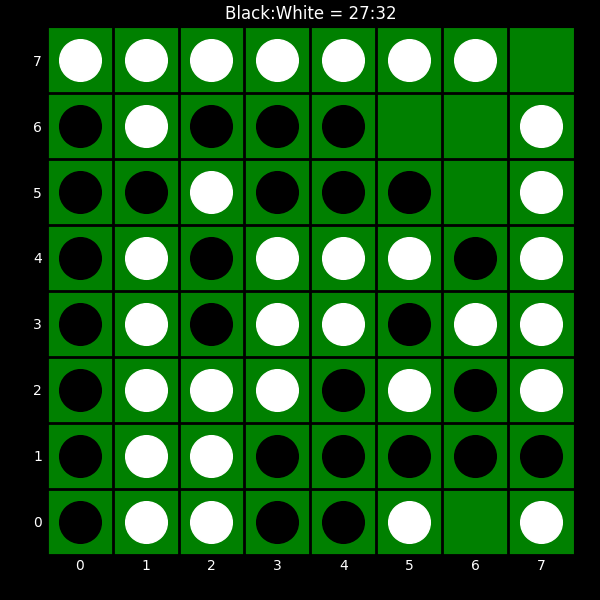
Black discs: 27
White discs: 32